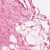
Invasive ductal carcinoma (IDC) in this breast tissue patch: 0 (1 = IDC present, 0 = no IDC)